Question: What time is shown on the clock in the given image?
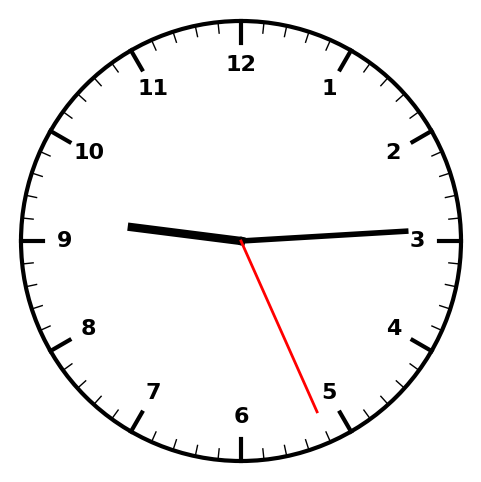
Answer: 09:14:26